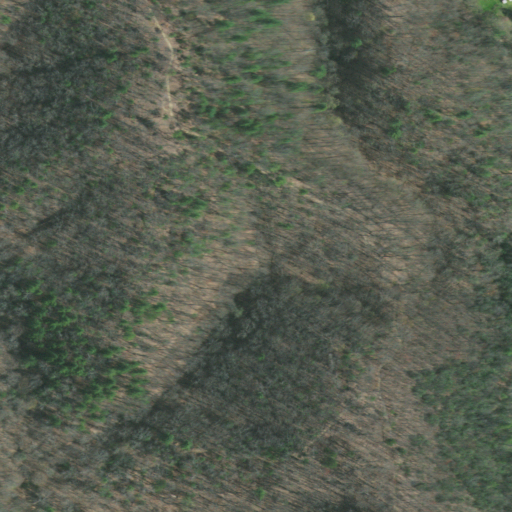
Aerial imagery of ridge(s) in Tennessee named Mountain Ridge containing deciduous forest, mixed forest, and pasture